Interaction volume radius: 5 \u00c5
Interaction volume height: 25 \u00c5
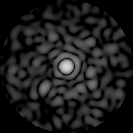
Disorder parameter: 0.832